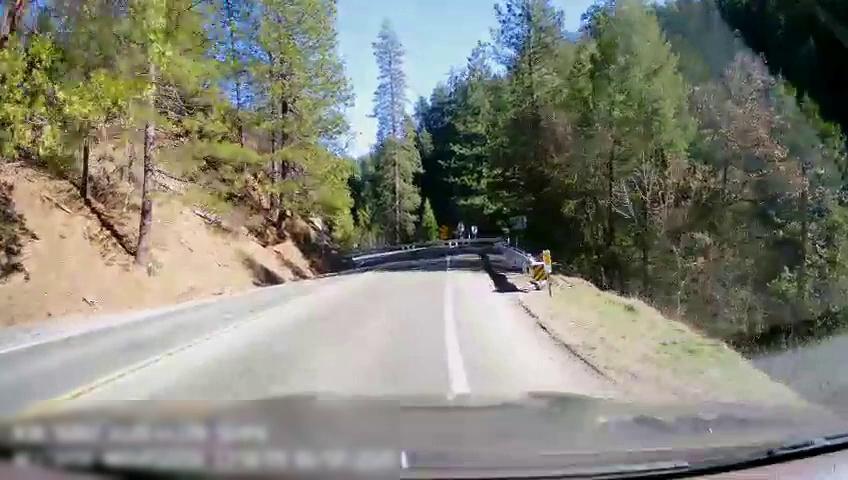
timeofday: Day
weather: Sunny
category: Drivable Space
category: Lanes | Alternate Lane
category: Lanes | Opposite Lane
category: Lanes | Current Lane
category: Lanes | Opposite Lane
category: Traffic | Signs
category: Traffic | Signs
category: Traffic | Signs